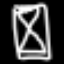
Label: hourglass